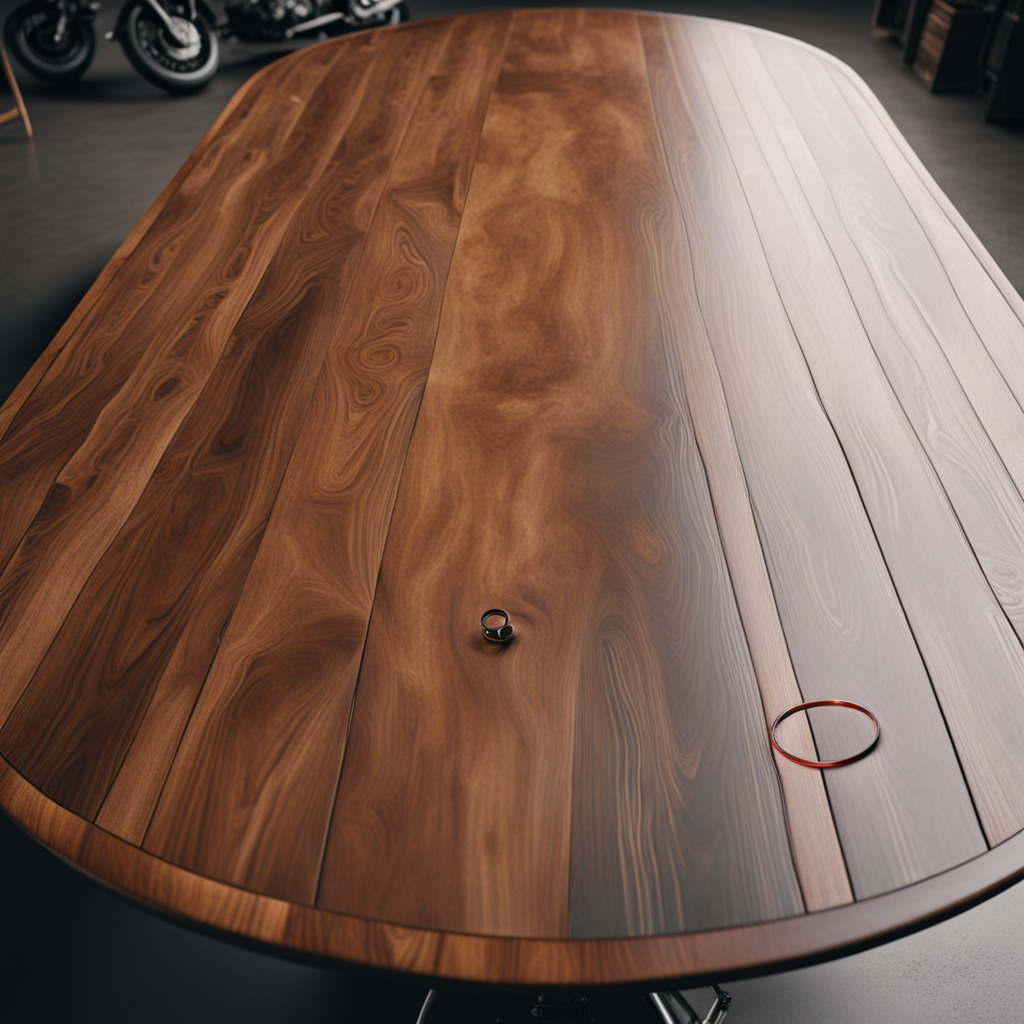
A rubber O-ring is lying on the wooden table.